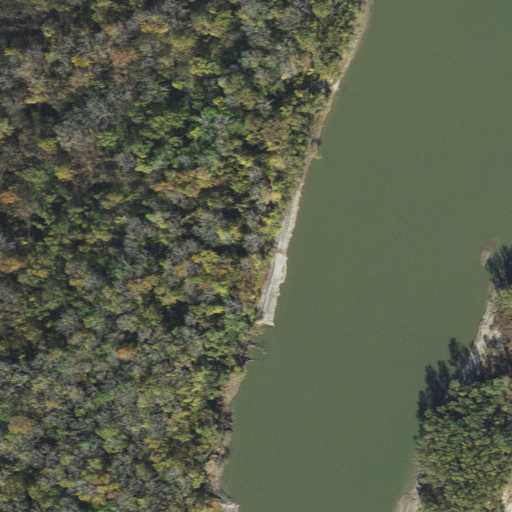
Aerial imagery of levee in Arkansas named Dismal Point Revetment containing woody wetlands, open water, and herbaceous wetlands